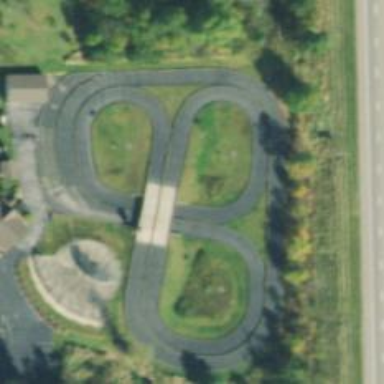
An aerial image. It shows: Karting raceway bridge.